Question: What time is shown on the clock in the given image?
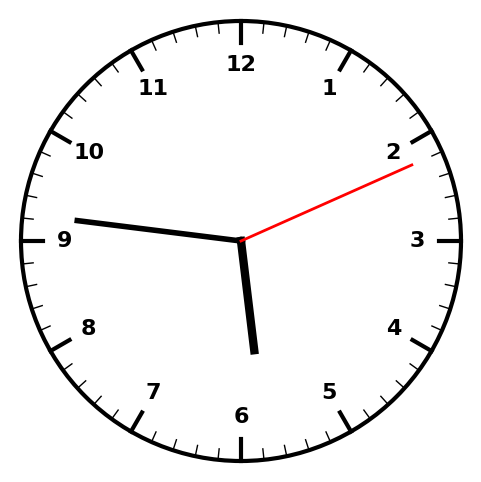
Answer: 05:46:11